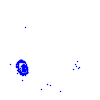
Particle: electron